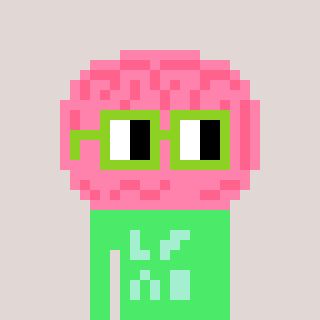
a pixel art character with square light green glasses, a brain-shaped head and a teal-colored body on a warm background